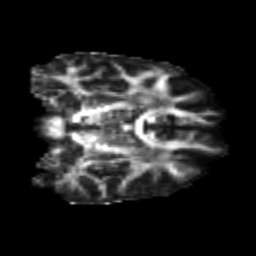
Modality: FA
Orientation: coronal
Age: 22
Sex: female
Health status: healthy
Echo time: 0.074 s